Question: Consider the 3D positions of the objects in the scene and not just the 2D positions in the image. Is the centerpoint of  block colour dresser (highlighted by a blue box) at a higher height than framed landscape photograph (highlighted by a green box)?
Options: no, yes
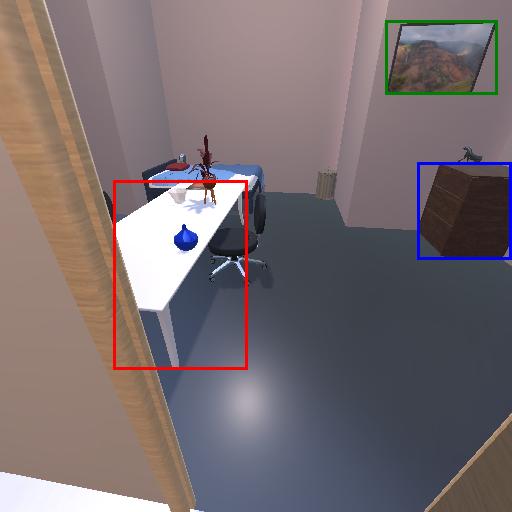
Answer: no